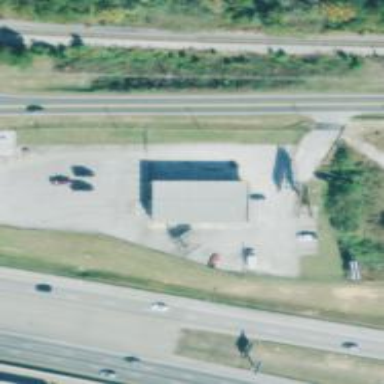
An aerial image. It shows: Car rental facility.